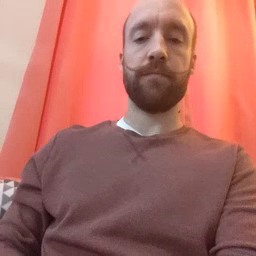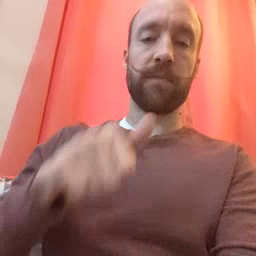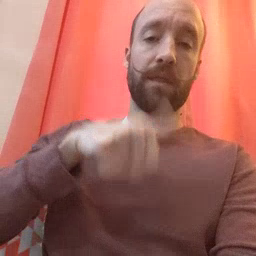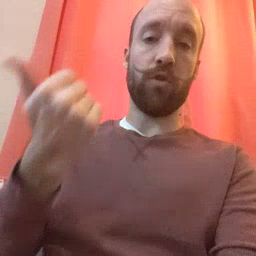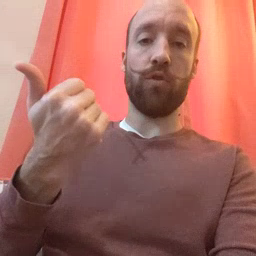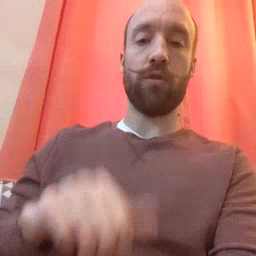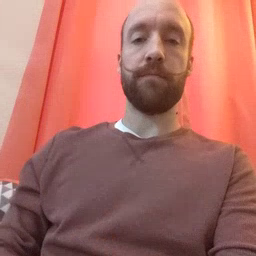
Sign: another